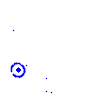
Particle: electron